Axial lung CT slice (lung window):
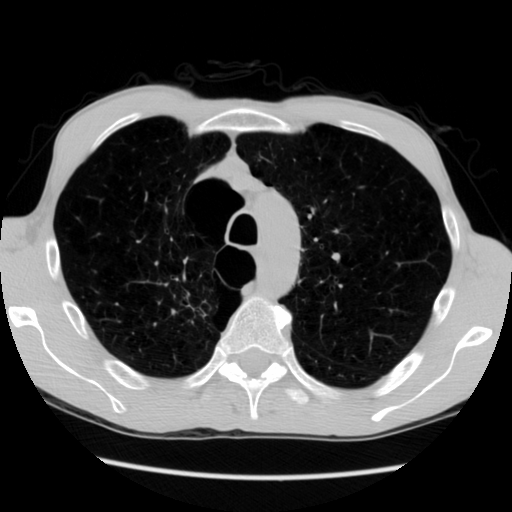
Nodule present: no